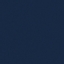
Land use / land cover: SeaLake